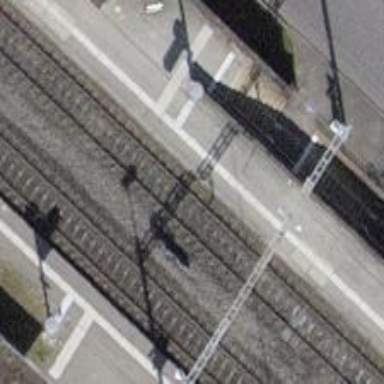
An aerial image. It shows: Stop position for public transport on the railway.